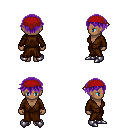
a pixel art fantasy rpg character, female body template, human, dark skin, brown robe, magenta pants, purple short bangs hairstyle, red bandana, metal boots, four views (front, back, left, right), 2x2 character sprite sheet, small pixel art, hard edges, no anti-aliasing